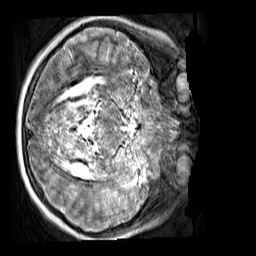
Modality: T2w
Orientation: axial
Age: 10
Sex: male
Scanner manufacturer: siemens
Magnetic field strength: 3 T
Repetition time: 3.2 s
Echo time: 0.408 s